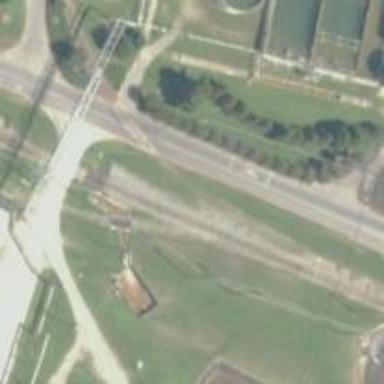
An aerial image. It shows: Railway level crossing.